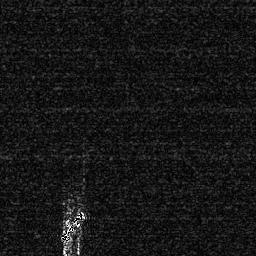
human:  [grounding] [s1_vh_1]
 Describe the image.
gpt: In the satellite image, there is  <ref>1 medium ship </ref> <box>[[21, 81, 33, 94, 0]]</box> located at bottom left.